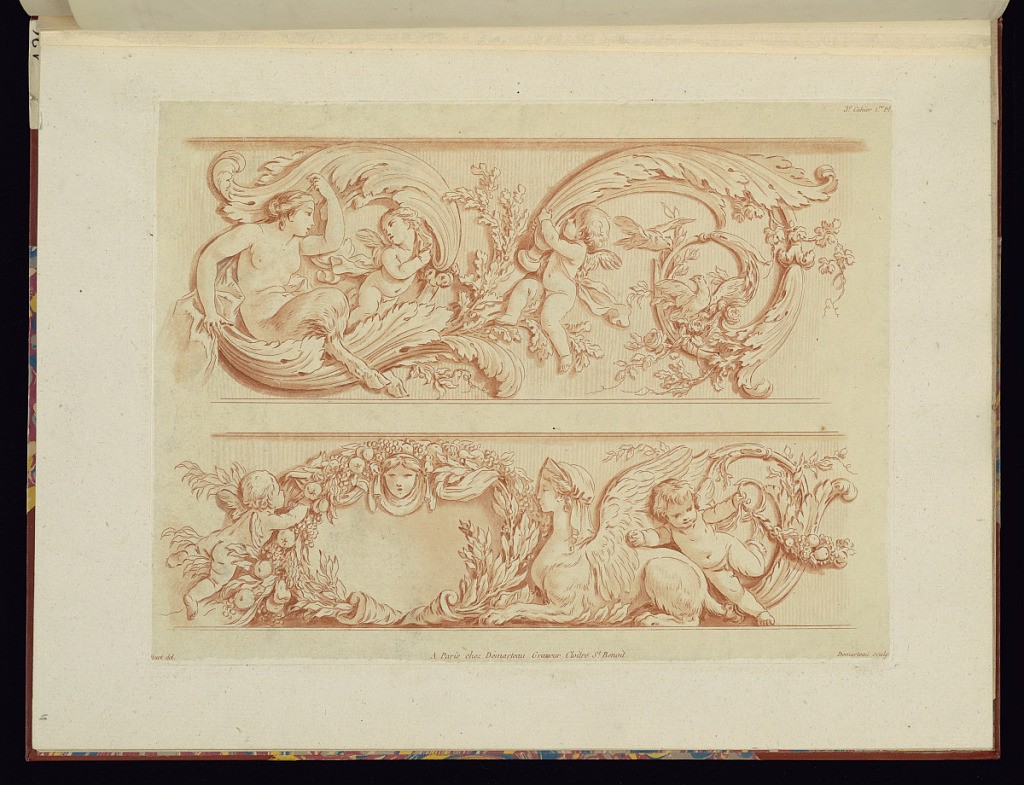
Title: Two Frieze Designs
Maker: Jean-Baptiste Huet, French, 1745 – 1811
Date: ca. 1782
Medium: Crayon-manner in red ink on laid paper
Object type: Print
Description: A sheet with two designs for friezes from the third book of designs by J.B. Huet. The friezes feature acanthus leaf scrolls, putti, flowers, sprigs, leaves, and branches, birds, cornucopia, masks, fruit, sphynx, and a female faun. The plate is numbered and signed.